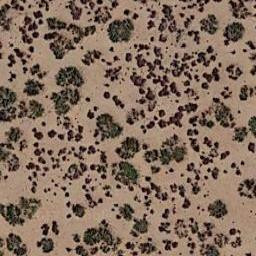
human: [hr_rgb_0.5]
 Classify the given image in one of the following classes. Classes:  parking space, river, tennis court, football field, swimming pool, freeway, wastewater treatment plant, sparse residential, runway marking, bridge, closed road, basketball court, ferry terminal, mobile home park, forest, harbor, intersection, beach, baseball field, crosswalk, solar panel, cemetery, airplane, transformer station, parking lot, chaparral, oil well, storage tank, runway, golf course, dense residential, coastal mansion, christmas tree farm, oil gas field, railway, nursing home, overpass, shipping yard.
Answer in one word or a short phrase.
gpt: chaparral